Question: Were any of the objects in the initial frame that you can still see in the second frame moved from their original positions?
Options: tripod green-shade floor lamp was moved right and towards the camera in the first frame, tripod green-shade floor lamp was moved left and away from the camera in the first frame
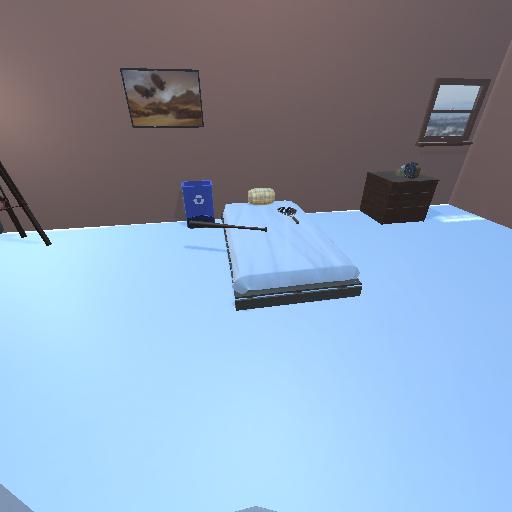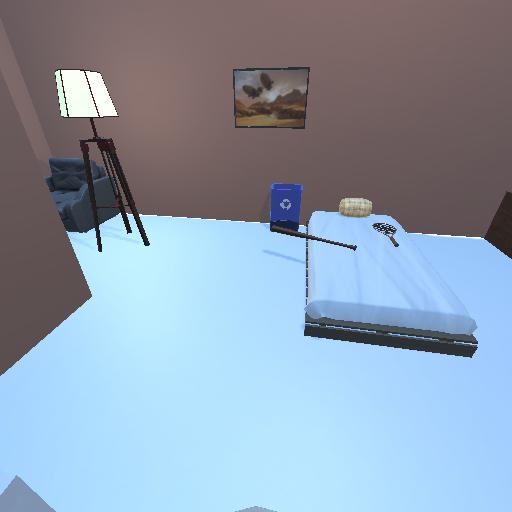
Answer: tripod green-shade floor lamp was moved right and towards the camera in the first frame